Field crop: tomato
Growth stage: 2
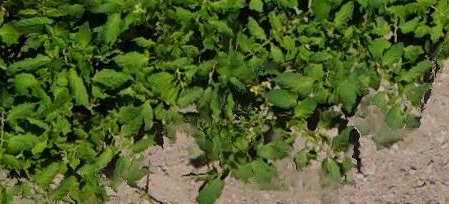
Species: tomato